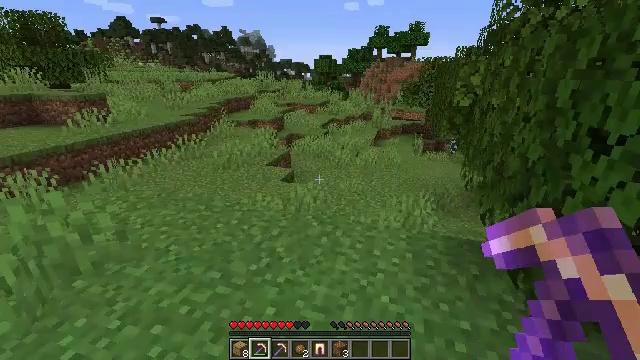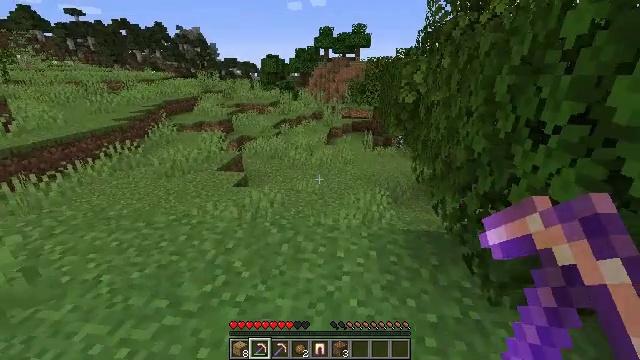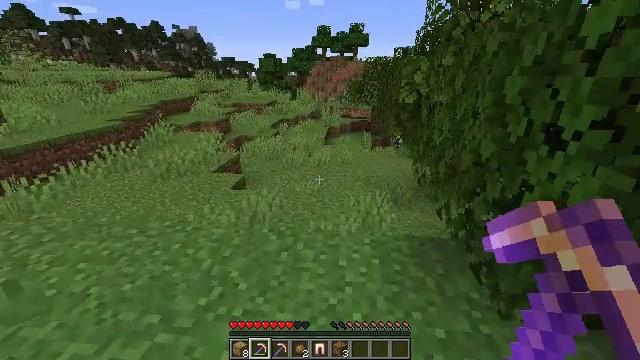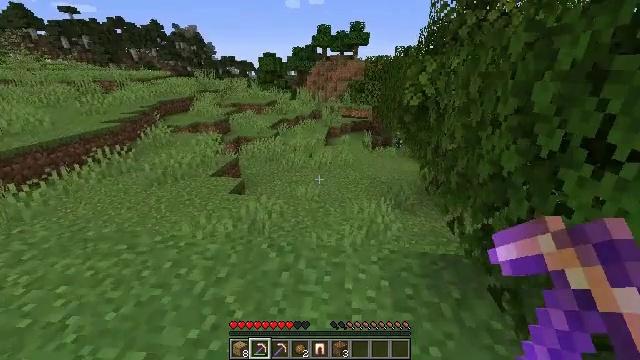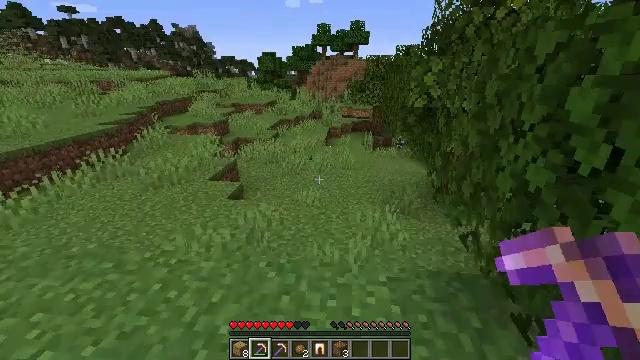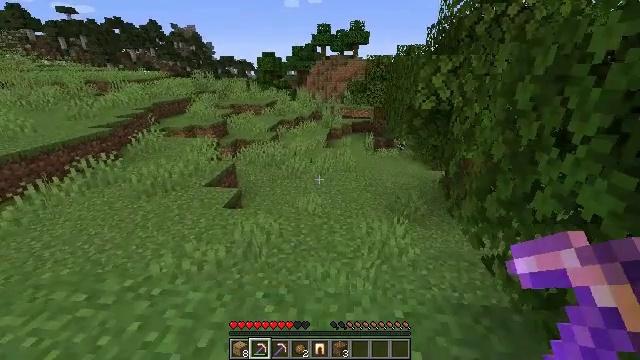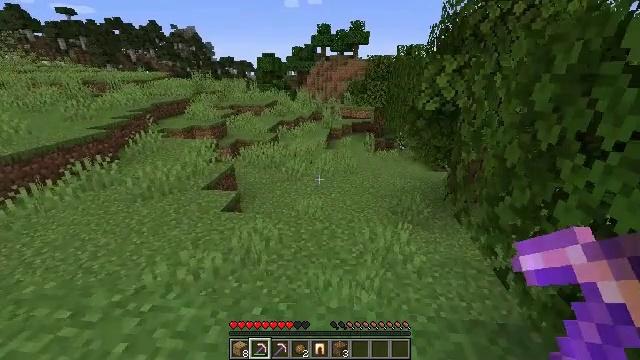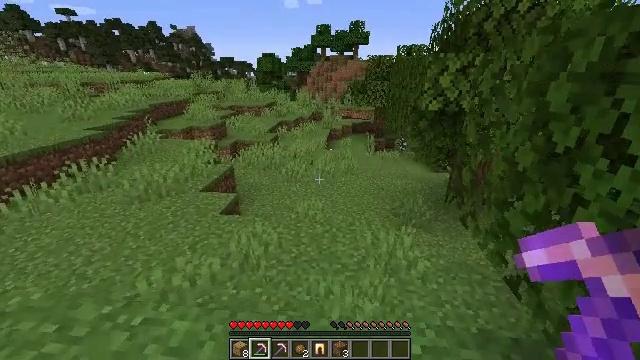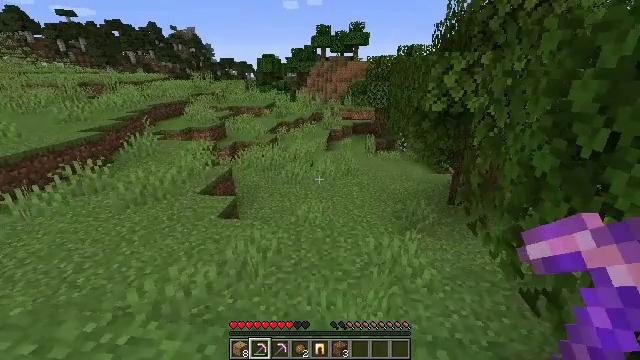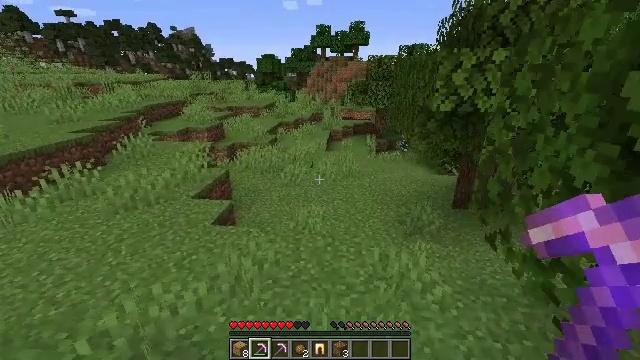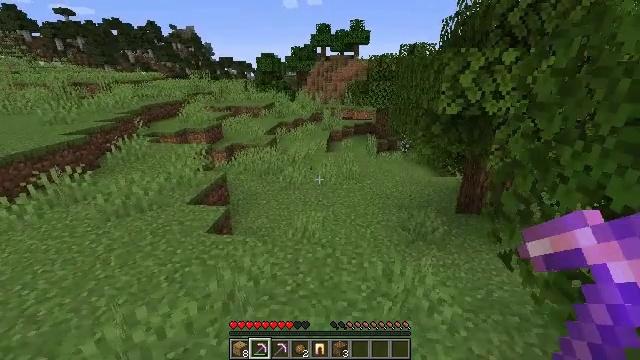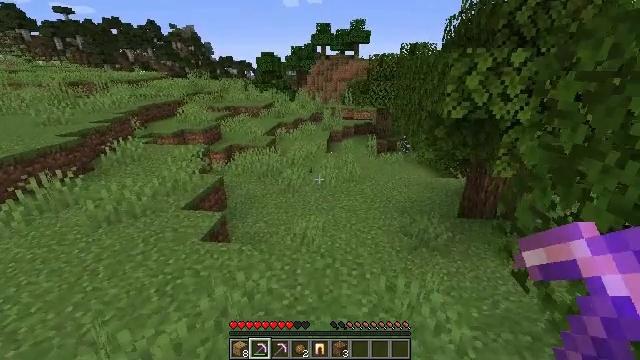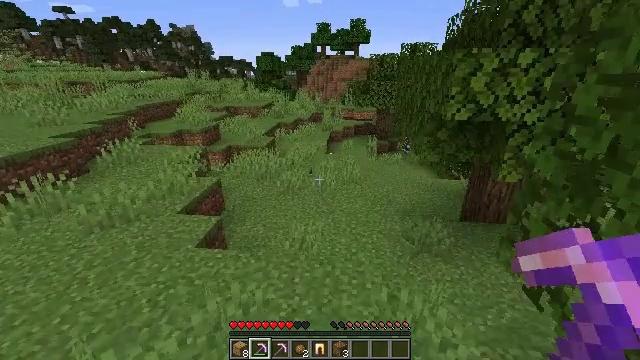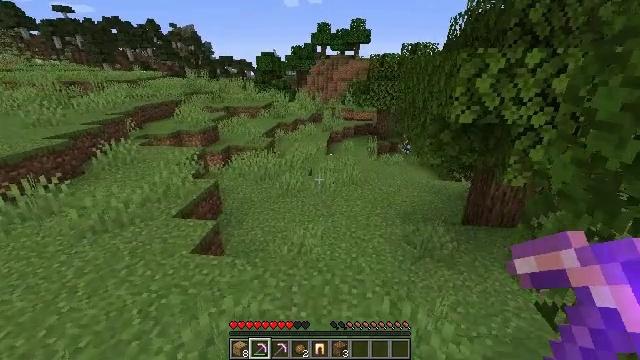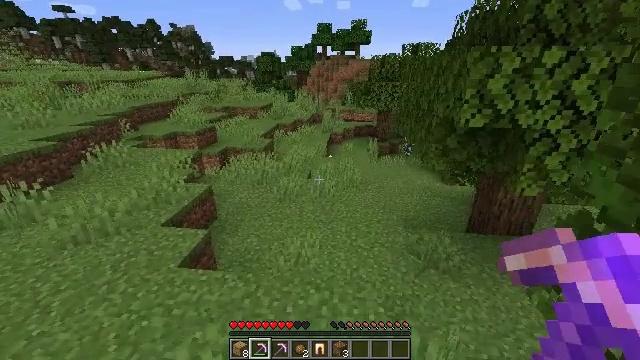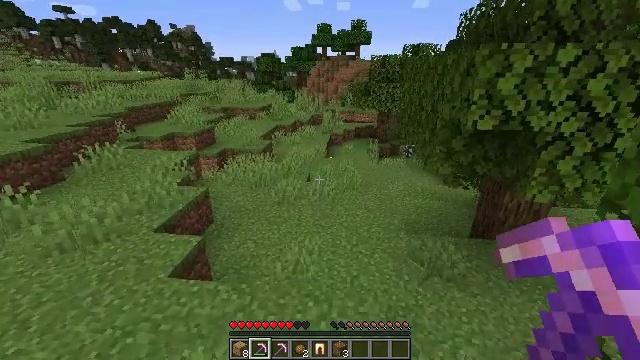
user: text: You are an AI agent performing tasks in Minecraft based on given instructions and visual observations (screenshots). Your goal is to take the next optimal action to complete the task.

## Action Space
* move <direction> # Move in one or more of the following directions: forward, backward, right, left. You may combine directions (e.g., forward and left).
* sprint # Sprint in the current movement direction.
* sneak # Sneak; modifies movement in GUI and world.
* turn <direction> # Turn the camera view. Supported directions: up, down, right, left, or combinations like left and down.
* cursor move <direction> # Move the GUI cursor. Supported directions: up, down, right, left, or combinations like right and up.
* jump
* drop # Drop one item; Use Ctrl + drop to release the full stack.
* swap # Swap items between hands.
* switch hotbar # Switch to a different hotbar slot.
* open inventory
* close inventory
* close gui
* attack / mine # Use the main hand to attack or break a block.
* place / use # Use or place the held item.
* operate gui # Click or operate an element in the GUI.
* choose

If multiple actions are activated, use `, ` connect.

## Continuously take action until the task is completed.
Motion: motion action
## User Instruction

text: Mine oak leaves.
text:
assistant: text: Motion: move forward, turn right
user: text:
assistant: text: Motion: move forward
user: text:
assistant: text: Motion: move forward
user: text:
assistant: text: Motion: move forward
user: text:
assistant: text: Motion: move forward
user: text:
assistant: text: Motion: move forward
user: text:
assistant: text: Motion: move forward
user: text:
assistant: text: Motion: move forward
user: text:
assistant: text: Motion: move forward
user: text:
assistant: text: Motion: move forward
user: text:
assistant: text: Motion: move forward
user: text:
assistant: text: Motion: move forward
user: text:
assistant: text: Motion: move forward
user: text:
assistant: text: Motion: move forward
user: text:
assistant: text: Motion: move forward
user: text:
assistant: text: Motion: move forward
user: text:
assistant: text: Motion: move forward
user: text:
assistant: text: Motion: move forward
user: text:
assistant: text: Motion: move forward
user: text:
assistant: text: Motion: move forward
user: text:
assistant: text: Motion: move forward
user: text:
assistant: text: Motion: move forward
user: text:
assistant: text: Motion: move forward
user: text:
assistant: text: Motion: move forward
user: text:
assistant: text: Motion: move forward
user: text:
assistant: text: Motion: move forward
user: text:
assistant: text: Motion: move forward
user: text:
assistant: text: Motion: move forward
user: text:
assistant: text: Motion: move forward
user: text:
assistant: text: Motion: move forward